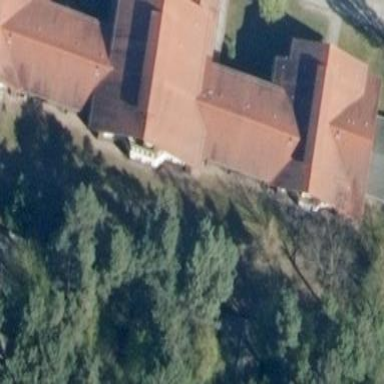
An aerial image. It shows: Hospital building with gabled roof.